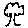
Label: tree